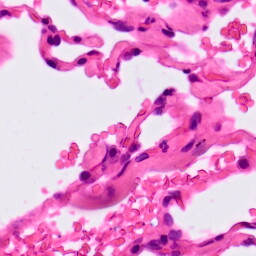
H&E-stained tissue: Lung